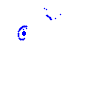
Particle: electron